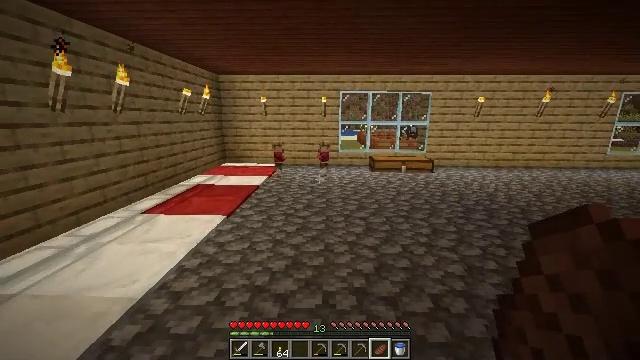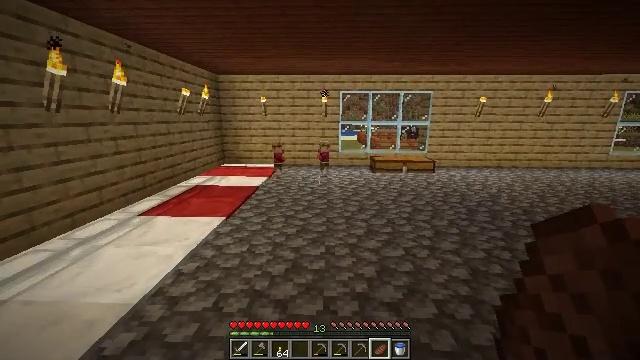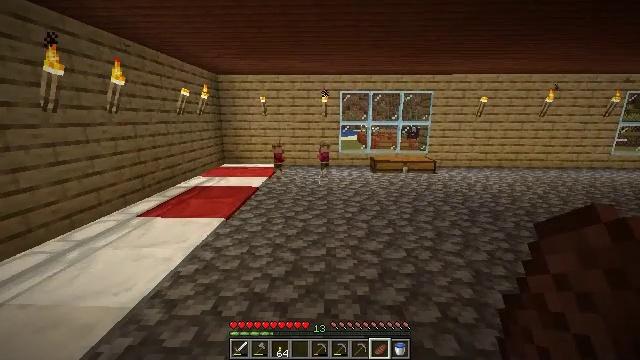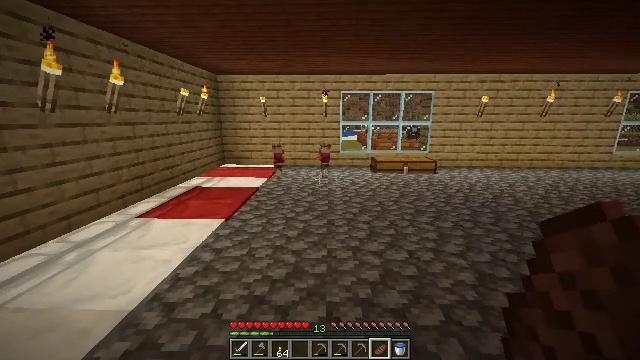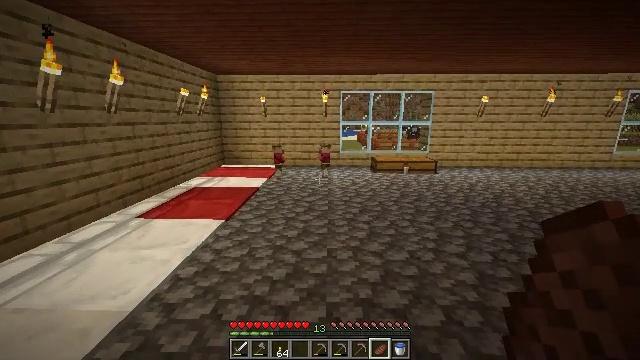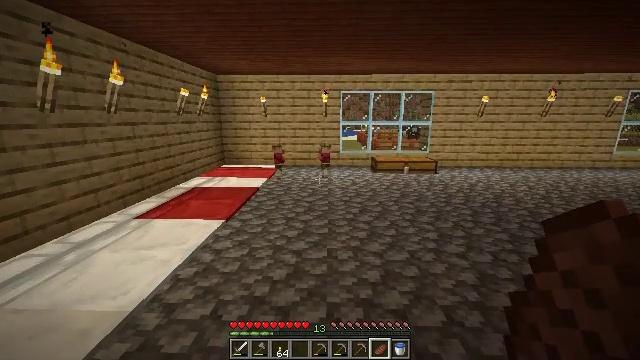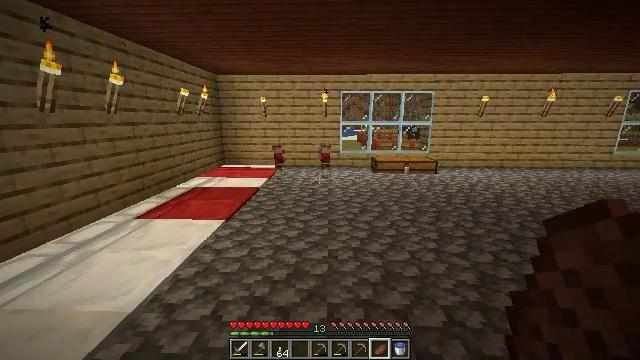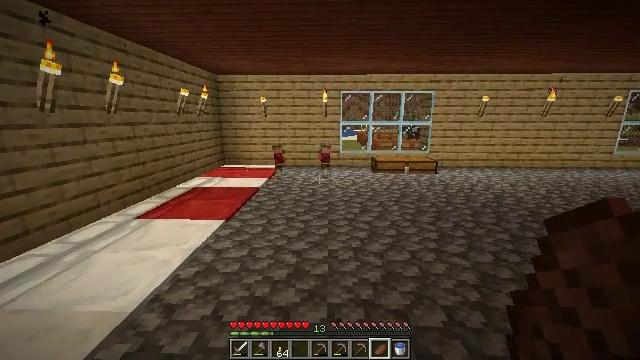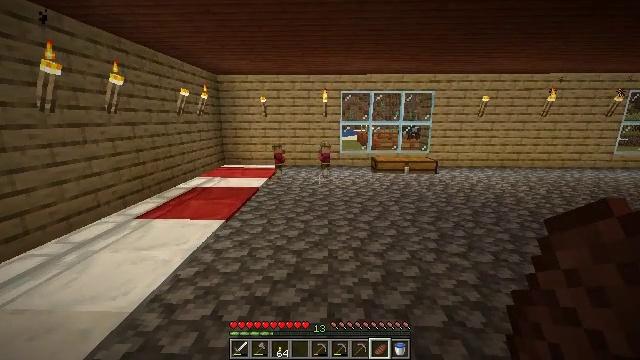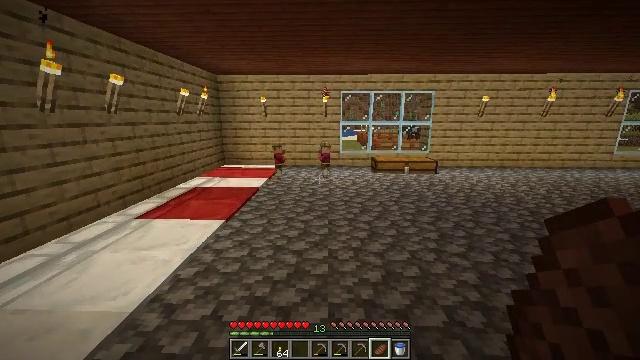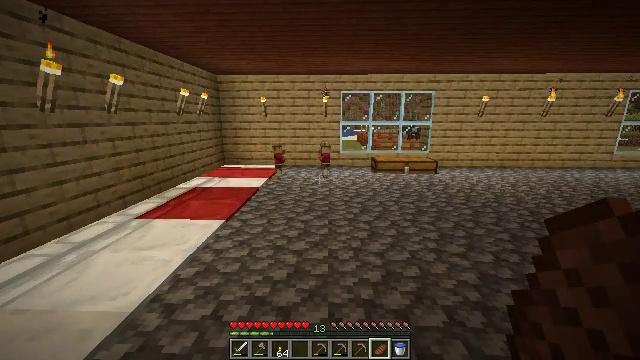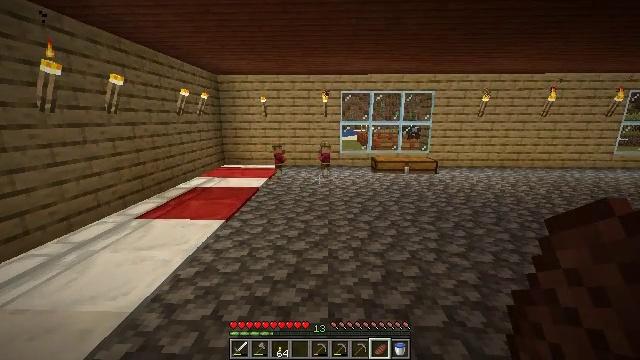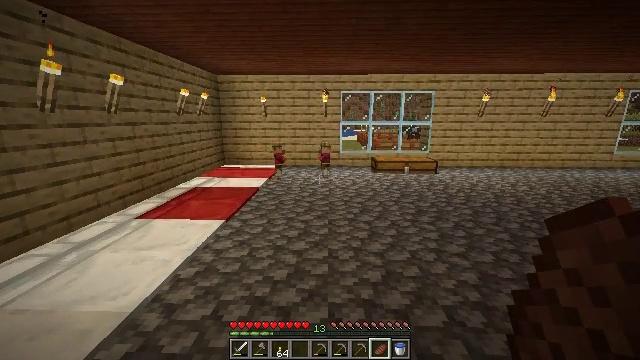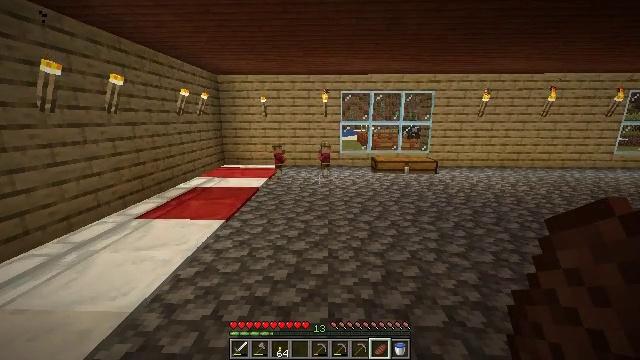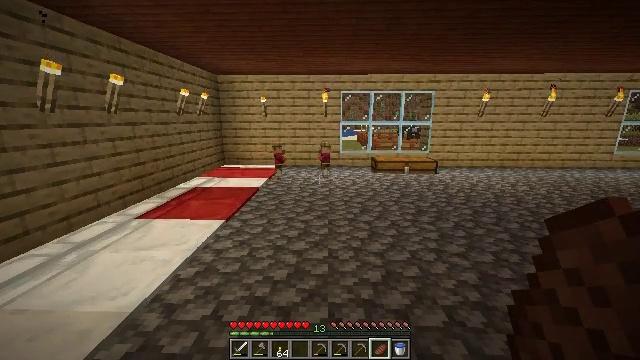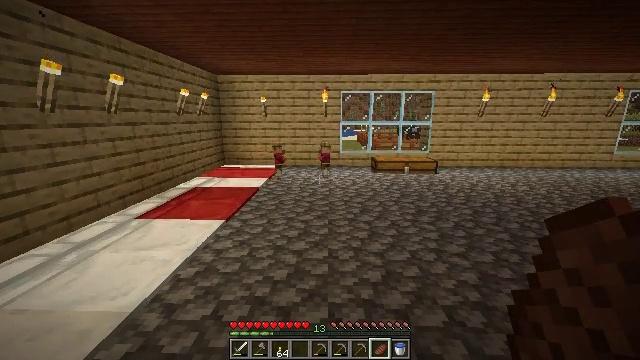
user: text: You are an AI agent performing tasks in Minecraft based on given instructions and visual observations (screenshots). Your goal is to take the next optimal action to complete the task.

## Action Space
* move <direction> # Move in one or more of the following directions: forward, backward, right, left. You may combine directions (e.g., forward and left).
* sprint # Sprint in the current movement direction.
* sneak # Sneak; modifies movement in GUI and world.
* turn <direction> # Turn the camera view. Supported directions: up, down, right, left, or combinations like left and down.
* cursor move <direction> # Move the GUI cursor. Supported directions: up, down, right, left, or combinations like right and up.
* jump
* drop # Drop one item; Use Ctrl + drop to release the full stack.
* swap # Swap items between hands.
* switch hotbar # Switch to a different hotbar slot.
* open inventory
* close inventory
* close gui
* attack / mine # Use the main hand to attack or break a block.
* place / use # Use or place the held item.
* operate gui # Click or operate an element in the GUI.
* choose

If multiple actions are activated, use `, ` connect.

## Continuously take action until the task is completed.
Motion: motion action
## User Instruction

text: Mine the cobblestone slab.
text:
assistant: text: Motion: no_op
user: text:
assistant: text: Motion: no_op
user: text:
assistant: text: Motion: no_op
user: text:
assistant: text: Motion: no_op
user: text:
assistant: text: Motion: no_op
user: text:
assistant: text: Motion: no_op
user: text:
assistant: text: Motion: no_op
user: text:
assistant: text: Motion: no_op
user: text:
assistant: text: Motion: no_op
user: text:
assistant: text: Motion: no_op
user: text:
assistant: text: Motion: no_op
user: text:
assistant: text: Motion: no_op
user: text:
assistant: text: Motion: no_op
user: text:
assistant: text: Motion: no_op
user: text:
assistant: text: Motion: no_op
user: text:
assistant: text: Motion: no_op
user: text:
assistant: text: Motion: no_op
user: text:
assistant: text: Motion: no_op
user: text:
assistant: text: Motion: move forward
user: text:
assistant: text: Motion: move forward
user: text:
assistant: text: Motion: move forward
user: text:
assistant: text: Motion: move forward
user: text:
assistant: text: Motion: move forward, turn right and up
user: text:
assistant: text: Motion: move forward, turn right
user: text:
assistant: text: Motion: move forward, turn right
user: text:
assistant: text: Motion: move forward, turn right
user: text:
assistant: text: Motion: move forward
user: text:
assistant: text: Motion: move forward
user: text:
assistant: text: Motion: move forward
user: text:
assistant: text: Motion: move forward